Field crop: maize
Growth stage: 2
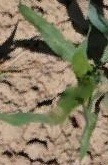
Species: maize